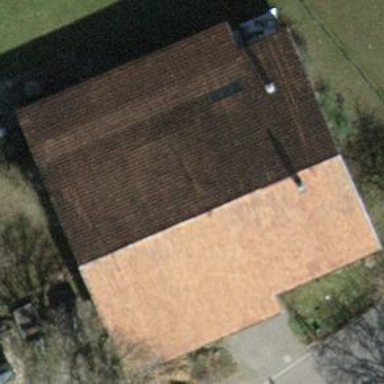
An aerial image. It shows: Farm building with gabled roof.